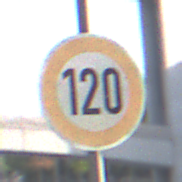
Verkehrszeichen: Geschwindigkeit120
Umgebung: Outdoor, Urban
Tageszeit: MorningAfternoon
Wetter: PartlyCloudy
Licht: Natural
Jahreszeit: NotSpecified
Kontrast: HighContrast